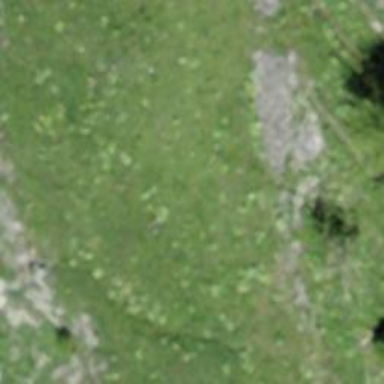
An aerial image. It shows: Grass path.